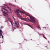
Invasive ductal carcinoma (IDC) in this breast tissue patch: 0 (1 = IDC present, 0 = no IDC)